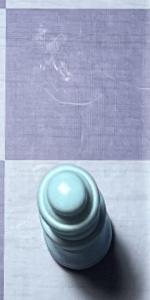
Label: Queen_White